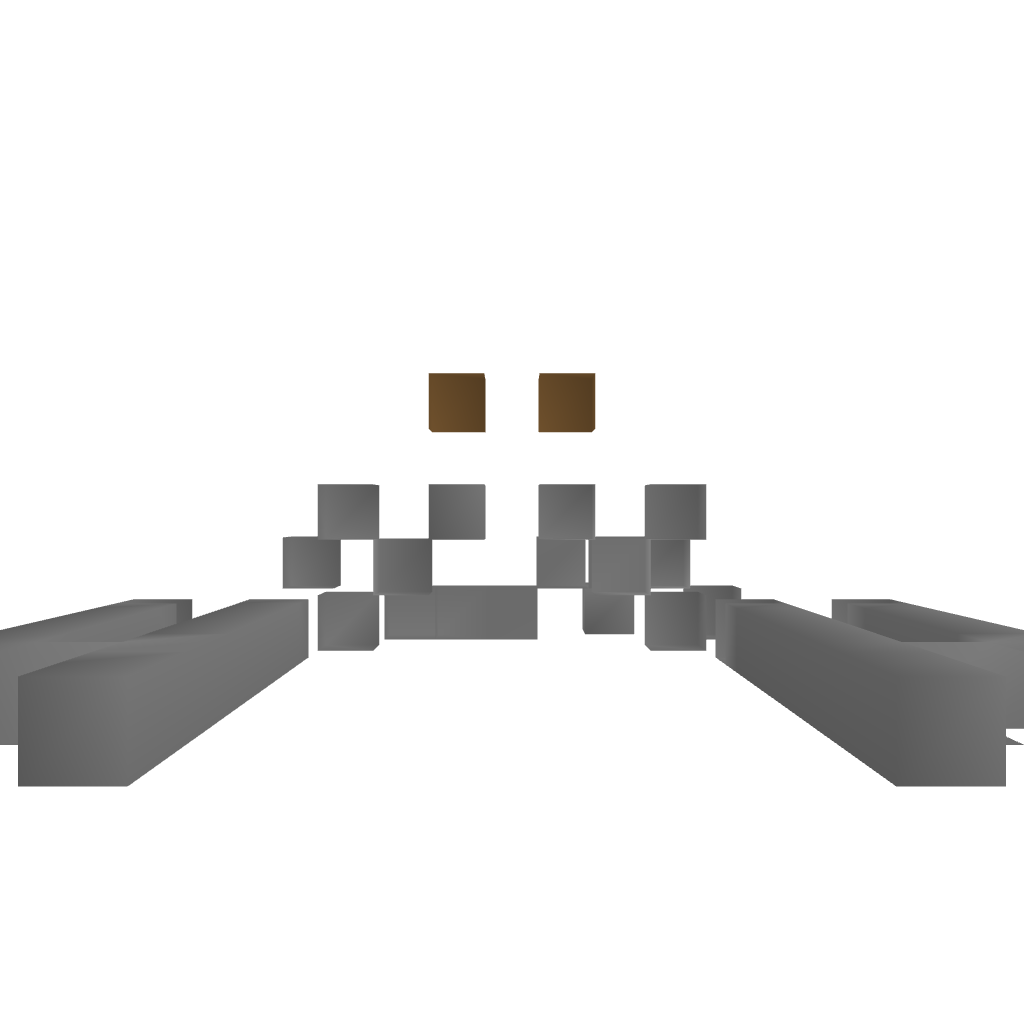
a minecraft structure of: Piston run bad low quality